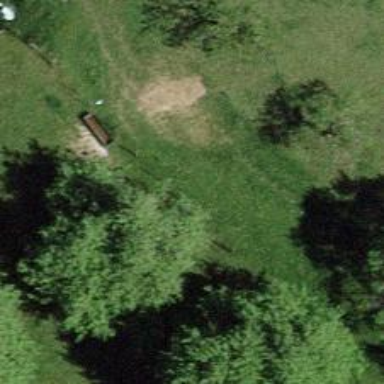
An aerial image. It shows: Single tag "natural: tree."